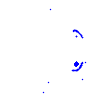
Particle: pion